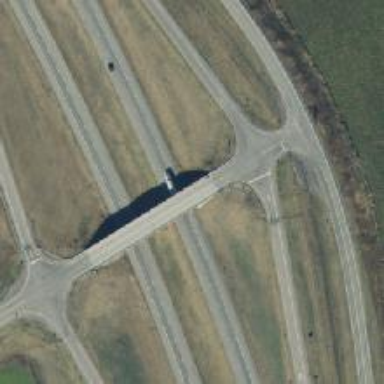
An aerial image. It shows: Secondary road crossing bridge.